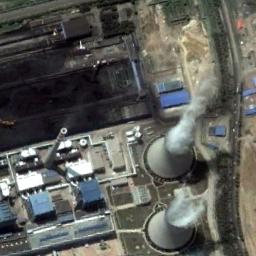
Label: thermal_power_station